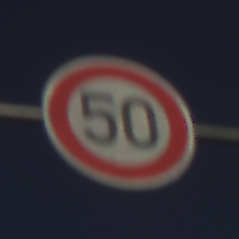
Verkehrszeichen: Geschwindigkeit50
Umgebung: Outdoor, Nature
Tageszeit: MorningAfternoon
Wetter: Clear
Licht: Natural
Jahreszeit: NotSpecified
Kontrast: HighContrast